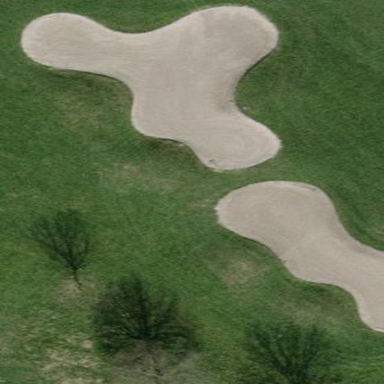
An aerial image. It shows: Golf bunker filled with natural sand.